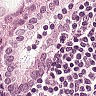
Metastatic tissue present: yes